Question: i am not able to write each function class
whenever i write following things , it's give me error why?
'''
<script>
var addLi = function($li) {
var $uls = $('ul');
$.each($uls, function(index, ul) {
// If this ul has less than 5 li's
// then add the li here
if ($(this).find('li').length < 5) {
$(this).append($li);
// exit the for loop since we have placed this li
return;
}
}
};
</script>
'''

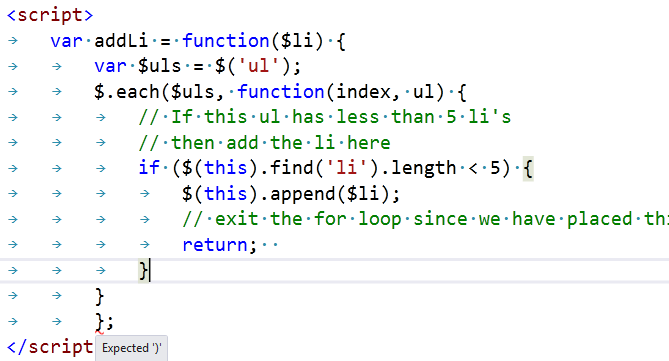
Answer: You simply did not close the '.each()' command.
'''
$.each($uls, function(index, ul) {
// If this ul has less than 5 li's
// then add the li here
if ($(this).find('li').length < 5) {
$(this).append($li);
// exit the for loop since we have placed this li
return;
}
}); // <---------- here is the closing brackets for the each()
'''
The callback function for the each is terminated by the curly brackets but it is only a parameter for the 'each()' command.